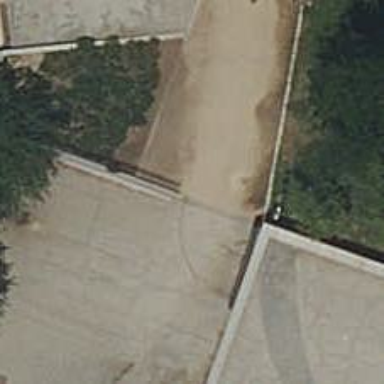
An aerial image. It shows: Gate.